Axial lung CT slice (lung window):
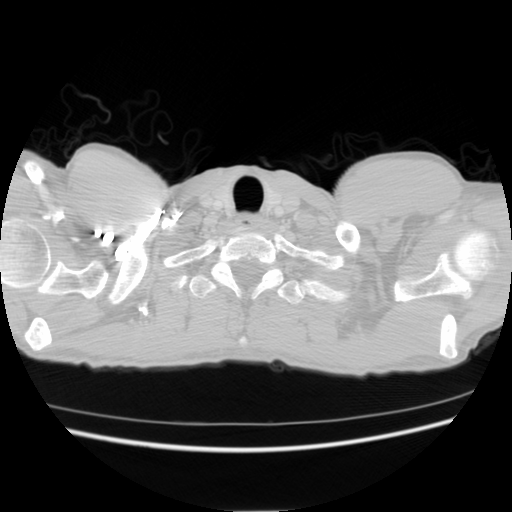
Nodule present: no